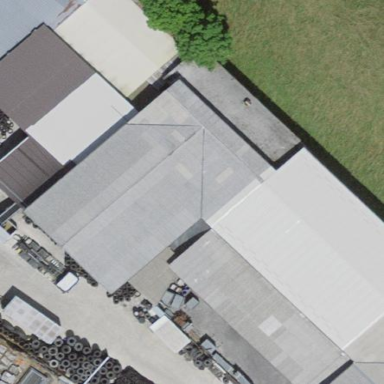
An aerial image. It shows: Industrial building.